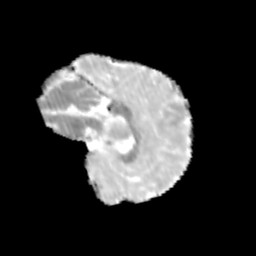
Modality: MD
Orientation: sagittal
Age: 10
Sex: female
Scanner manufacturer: siemens
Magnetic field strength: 3 T
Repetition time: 3.8 s
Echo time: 0.07 s